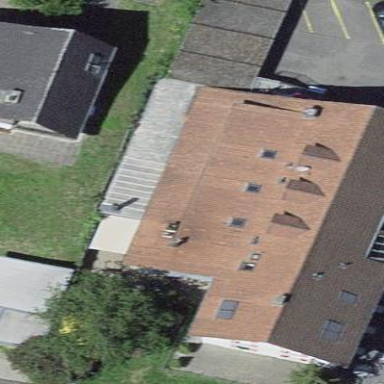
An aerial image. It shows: Restaurant with tile roof.